Question: My DB is not getting copied over to my device, but it does to the simulator.
Here is what I am doing:
Create a new sqllite3 db from terminal:
'''
sqlite> create table myTable (id integer primary key, name text);
sqlite> insert into myTable (name) values ('john');
sqlite> select * from myTable;
1|john
'''
This creates a db in this path: users/John/iosApp.db
Then I close the terminal and copy that db to my xamarin project and set its buildAction to 'content'.
Here is my model:
'''
[Table("myTable")]
public class MyTable
{
[PrimaryKey, AutoIncrementAttribute, Column("id")]
public int ID {get; set;}
[Column("name")]
public string Name { get; set; }
}
'''
And I do this to copy the db to the Document folder:
'''
string pathToDatabase = "iosApp.db";
userPath = Path.Combine(Environment.GetFolderPath(Environment.SpecialFolder.MyDocuments), pathToDatabase);
File.Delete (userPath); // delete first and copy next
File.Copy (pathToDatabase, userPath);
var myDB = new SQLiteConnection (userPath);
MyTable myTable = myDB.Get<MyTable> (1);
'''
then I run the app and I set a breaking point after the last line in the code above and I hover over the myTable:
if I am using the simulator, I see the schema and value of 1 for ID and 'john' for Name.
if I am using the device, I see the schema but 0 value for ID and null for Name!
Looking at the path when I am using the device, points to this:
"/private/var/mobile/Applications/277749D4-C5CC-4BF4-8EF0-23B23833FCB1/Documents/iosApp.db"
I loaded the files in using iFunBox and the db file is there with the exact size
I have tried all the following:
- - - - -
But still the same behavior, what else should I try to be able to see the values of ID and Name?
my sdk version is attached
UPDATE:
After a lot of changes and cleaning up, I managed to display the value of all columns except the identity column displayed as 0. Puzzled, I went back to the xamarin sample project: <URL>
it displayed the value of the identity correctly.
Trying to bring in similar code to my project, but no success.
To role out the possibility of version issue, I went and downloaded the latest sqlite from this link:
<URL>
The same behavior... I created a whole new page in my project, used the references the sample used and only has the code to create a sample table. Same behavior, the identity value is displayed in the other project but not mine. This leads me to conclude that there is something completely is wacky in my project. Now I am considering creating a whole new project and move my files to the new one after making sure first that the piece of being able to see the value of my id in my model shown up. Stay toned, I will make sure to update this thread.
If you have any pointers, please share them
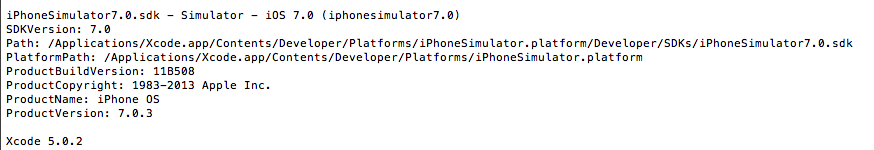
Answer: I couldn't find a solution to my problem, but I found an alternate method to create the DB that turns out to be even nicer than the original one.
One important thing to note is that in the original problem (details above), the DB code was working for months since I started developing the application. I don't know when it started behaving badly, but I suspect it was due to the download of the new Xamarin 3.0. I can't think of any other reason.
So, to solve my issue, There are two main things I did:
1. I followed this link on how to create DB and tables and do CRUD operations: http://components.xamarin.com/gettingstarted/sqlite-net/true This method seems to be the newest way to create DB. It was: published on June 24, 2014. It has an SQLite.dll, whereas my previous solution was using a SQLite.cs file. So, now I am creating my DB now at runtime.
2. Something didn't work still with the new method. It was giving me an object null exception error. I didn't spend much time investigating about it. When I provided values for my primary key and identity values, the error went away. Actually, this could have been the solution to my previous problem. I would have tried providing the identity values against the old code, if I am not already happier with the new method. I hope this helps someone.